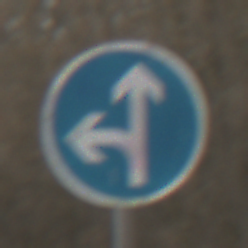
Verkehrszeichen: VorgeschriebeneFahrtrichtungGeradeausOderLinks
Umgebung: Outdoor, Nature
Tageszeit: MorningAfternoon
Wetter: PartlyCloudy
Licht: Natural
Jahreszeit: Winter
Kontrast: MediumContrast